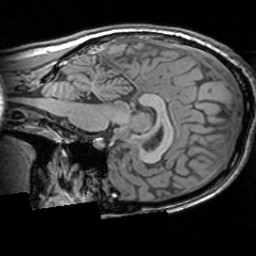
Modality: T1w
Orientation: sagittal
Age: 25
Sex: female
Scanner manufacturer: siemens
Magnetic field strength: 3 T
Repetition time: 1.63 s
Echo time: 0.00311 s